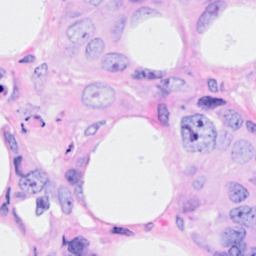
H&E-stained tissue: Breast